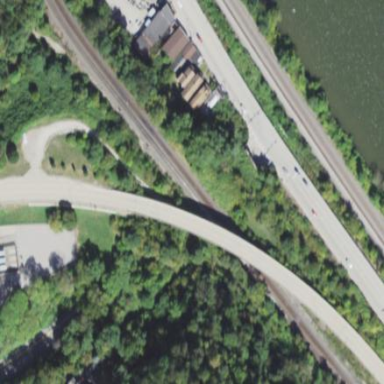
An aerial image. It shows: Man-made bridge.